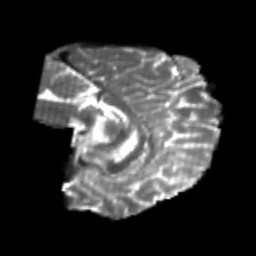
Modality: T2w
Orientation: sagittal
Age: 22
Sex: male
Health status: healthy
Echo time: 0.074 s